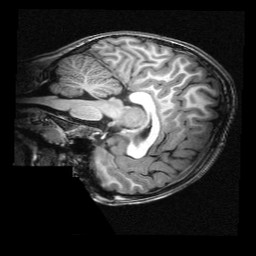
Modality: T1w
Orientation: sagittal
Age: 11
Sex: male
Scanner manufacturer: siemens
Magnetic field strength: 3 T
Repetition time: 2.3 s
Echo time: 0.00336 s